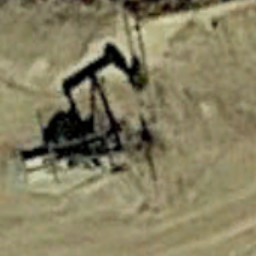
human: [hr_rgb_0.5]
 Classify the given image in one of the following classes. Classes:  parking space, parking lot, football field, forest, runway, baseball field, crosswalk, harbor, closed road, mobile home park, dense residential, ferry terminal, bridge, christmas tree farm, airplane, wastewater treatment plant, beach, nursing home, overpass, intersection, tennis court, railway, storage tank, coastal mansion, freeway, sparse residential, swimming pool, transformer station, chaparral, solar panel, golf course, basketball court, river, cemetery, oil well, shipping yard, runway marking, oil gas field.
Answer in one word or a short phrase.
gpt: oil well